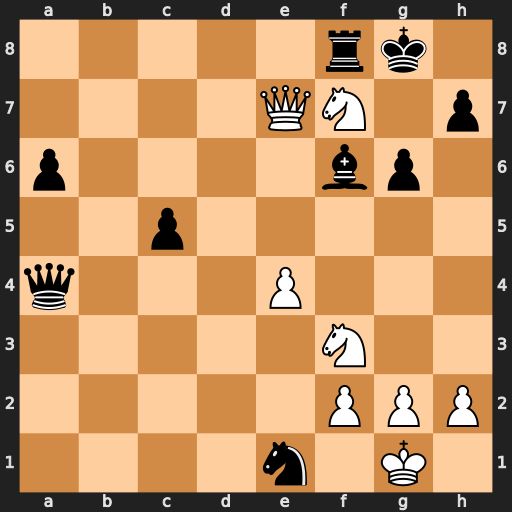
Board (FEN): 5rk1/4QN1p/p4bp1/2p5/q3P3/5N2/5PPP/4n1K1
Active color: w
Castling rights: -
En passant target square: -
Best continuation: Nh6+ Kh8 Qxf8#